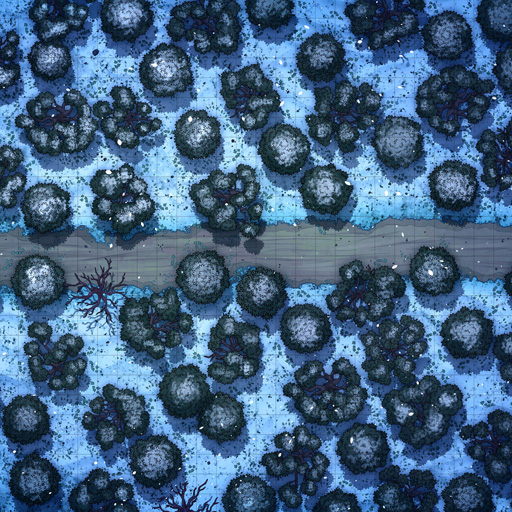
A D&D Grid Map east to west road snow forest (Winter Straight Road Map)